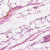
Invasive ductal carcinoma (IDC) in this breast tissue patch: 0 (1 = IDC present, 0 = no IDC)